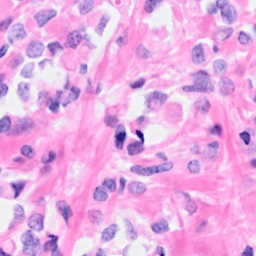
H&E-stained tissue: Breast